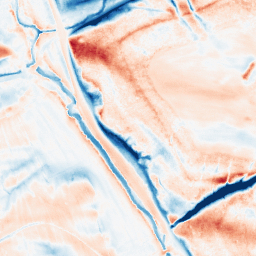
Category: classical
Decomposition family: gaussian_anisotropic
Decomposition parameters: sigma_x: 2
sigma_y: 10
Upsampling method: sinc_hamming
Upsampling parameters: scale: 2
kernel_size: 16
Upsampling scale: 2